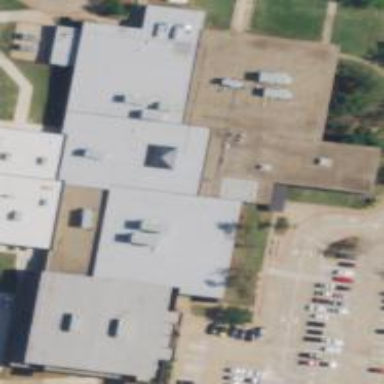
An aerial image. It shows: School building.